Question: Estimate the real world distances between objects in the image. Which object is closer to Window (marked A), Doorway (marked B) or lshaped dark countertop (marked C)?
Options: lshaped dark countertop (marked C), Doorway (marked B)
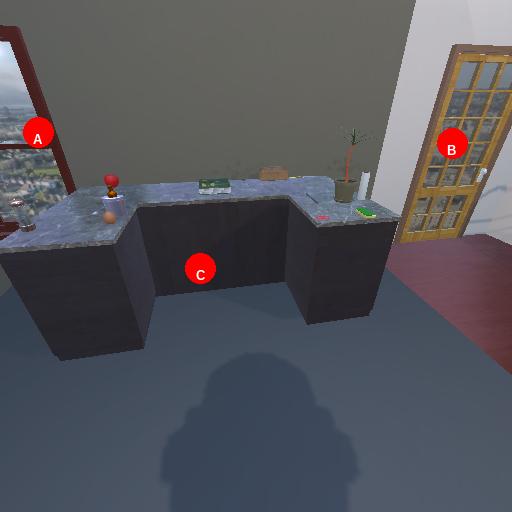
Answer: lshaped dark countertop (marked C)